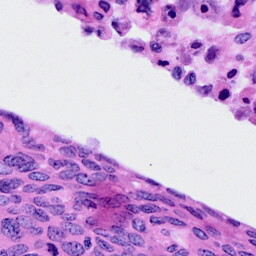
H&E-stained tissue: Cervix